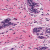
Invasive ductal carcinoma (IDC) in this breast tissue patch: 0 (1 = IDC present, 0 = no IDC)